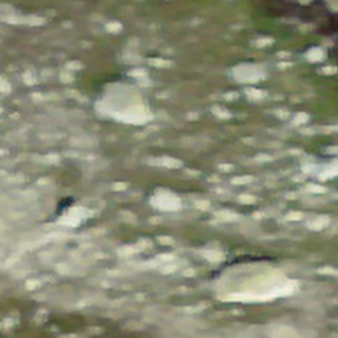
Label: bouldering_area